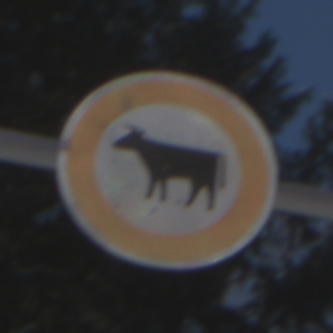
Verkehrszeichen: VerbotViehtrieb
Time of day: MorningAfternoon
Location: Outdoor (Special)
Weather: Clear
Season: Winter
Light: Natural